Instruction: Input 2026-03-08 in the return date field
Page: home
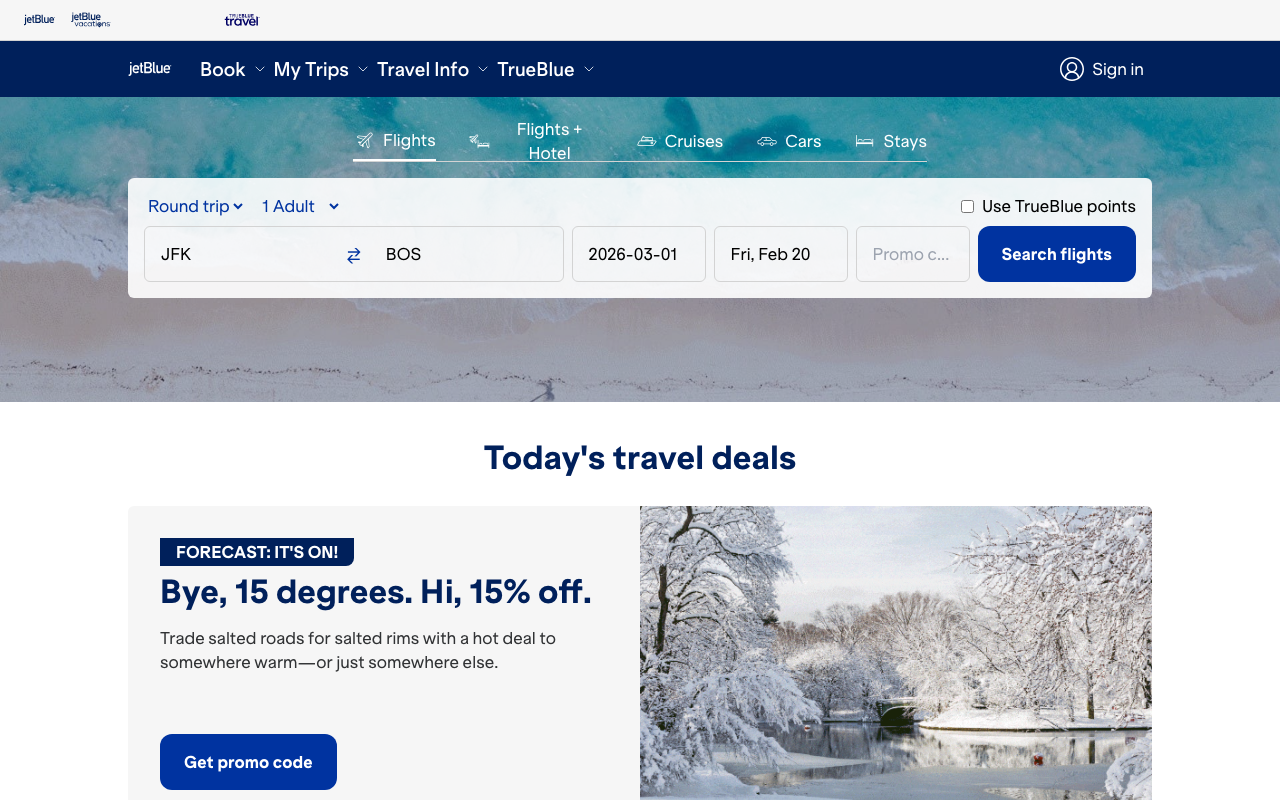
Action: type